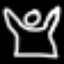
Label: angel